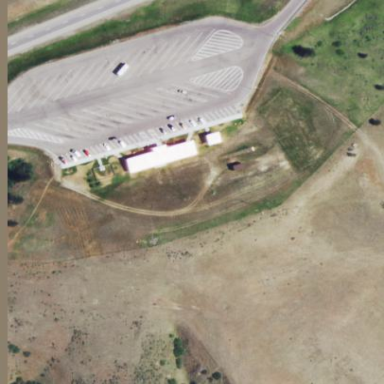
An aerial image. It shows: Rest area on the road.